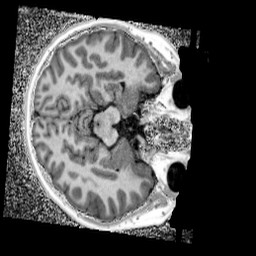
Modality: UNIT1_denoised
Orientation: axial
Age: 11
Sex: male
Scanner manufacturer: siemens
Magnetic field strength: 3 T
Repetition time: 4 s
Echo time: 0.00299 s